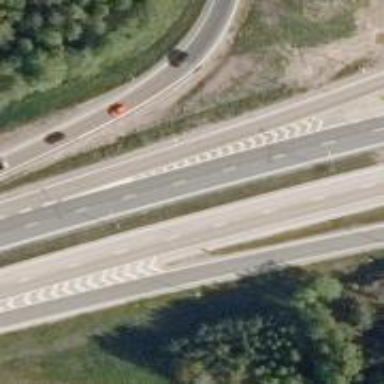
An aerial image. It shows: Asphalt motorway.